Interaction volume radius: 5 \u00c5
Interaction volume height: 15 \u00c5
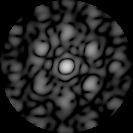
Disorder parameter: 0.5008